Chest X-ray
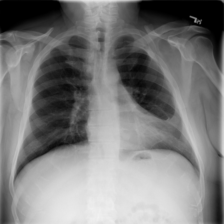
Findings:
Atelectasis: negative
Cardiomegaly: negative
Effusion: negative
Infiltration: negative
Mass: negative
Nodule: negative
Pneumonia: negative
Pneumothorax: negative
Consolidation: negative
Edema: negative
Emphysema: negative
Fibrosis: negative
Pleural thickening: positive
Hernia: negative